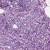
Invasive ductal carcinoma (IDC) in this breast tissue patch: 0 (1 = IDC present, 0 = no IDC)